Question: I'm trying to get Emacs 24.3.1 running on Ubuntu 14.04 configured for Python development and am using <URL> for autocompletion. There are currently two problems I'm facing. Both can be seen in this screenshot:
.
The color scheme is very difficult to work with and the private methods always appear first in the list.
The relevant lines in my emacs init are:
'''
;;pop-ups
(require 'popup)
;;;python-mode
(require 'package)
(add-to-list 'package-archives
'("elpy" . "http://jorgenschaefer.github.io/packages/"))
(elpy-enable)
;; Fixing a key binding bug in elpy
(define-key yas-minor-mode-map (kbd "C-c k") 'yas-expand)
(define-key global-map (kbd "C-c o") 'iedit-mode)
;;Use jedi for autocomplete
(setq elpy-rpc-backend "jedi")
(setq py-install-directory "~/.emacs.d/python-mode.el-6.1.3")
(add-to-list 'load-path py-install-directory)
(require 'python-mode)
; use IPython
(setq-default py-shell-name "ipython")
(setq-default py-which-bufname "IPython")
; use the wx backend, for both mayavi and matplotlib
(setq py-python-command-args
'("--gui=wx" "--pylab=wx" "-colors" "Linux"))
(setq py-force-py-shell-name-p t)
; switch to the interpreter after executing code
(setq py-shell-switch-buffers-on-execute-p t)
(setq py-switch-buffers-on-execute-p t)
; don't split windows
(setq py-split-windows-on-execute-p nil)
; try to automagically figure out indentation
(setq py-smart-indentation t)
;; Jedi backend
(add-hook 'python-mode-hook 'jedi:setup)
(setq jedi:complete-on-dot t) ;optional
(add-hook 'python-mode-hook 'auto-complete-mode)
(add-hook 'python-mode-hook 'jedi:ac-setup)
'''
Any help with either of these issues would be appreciated.
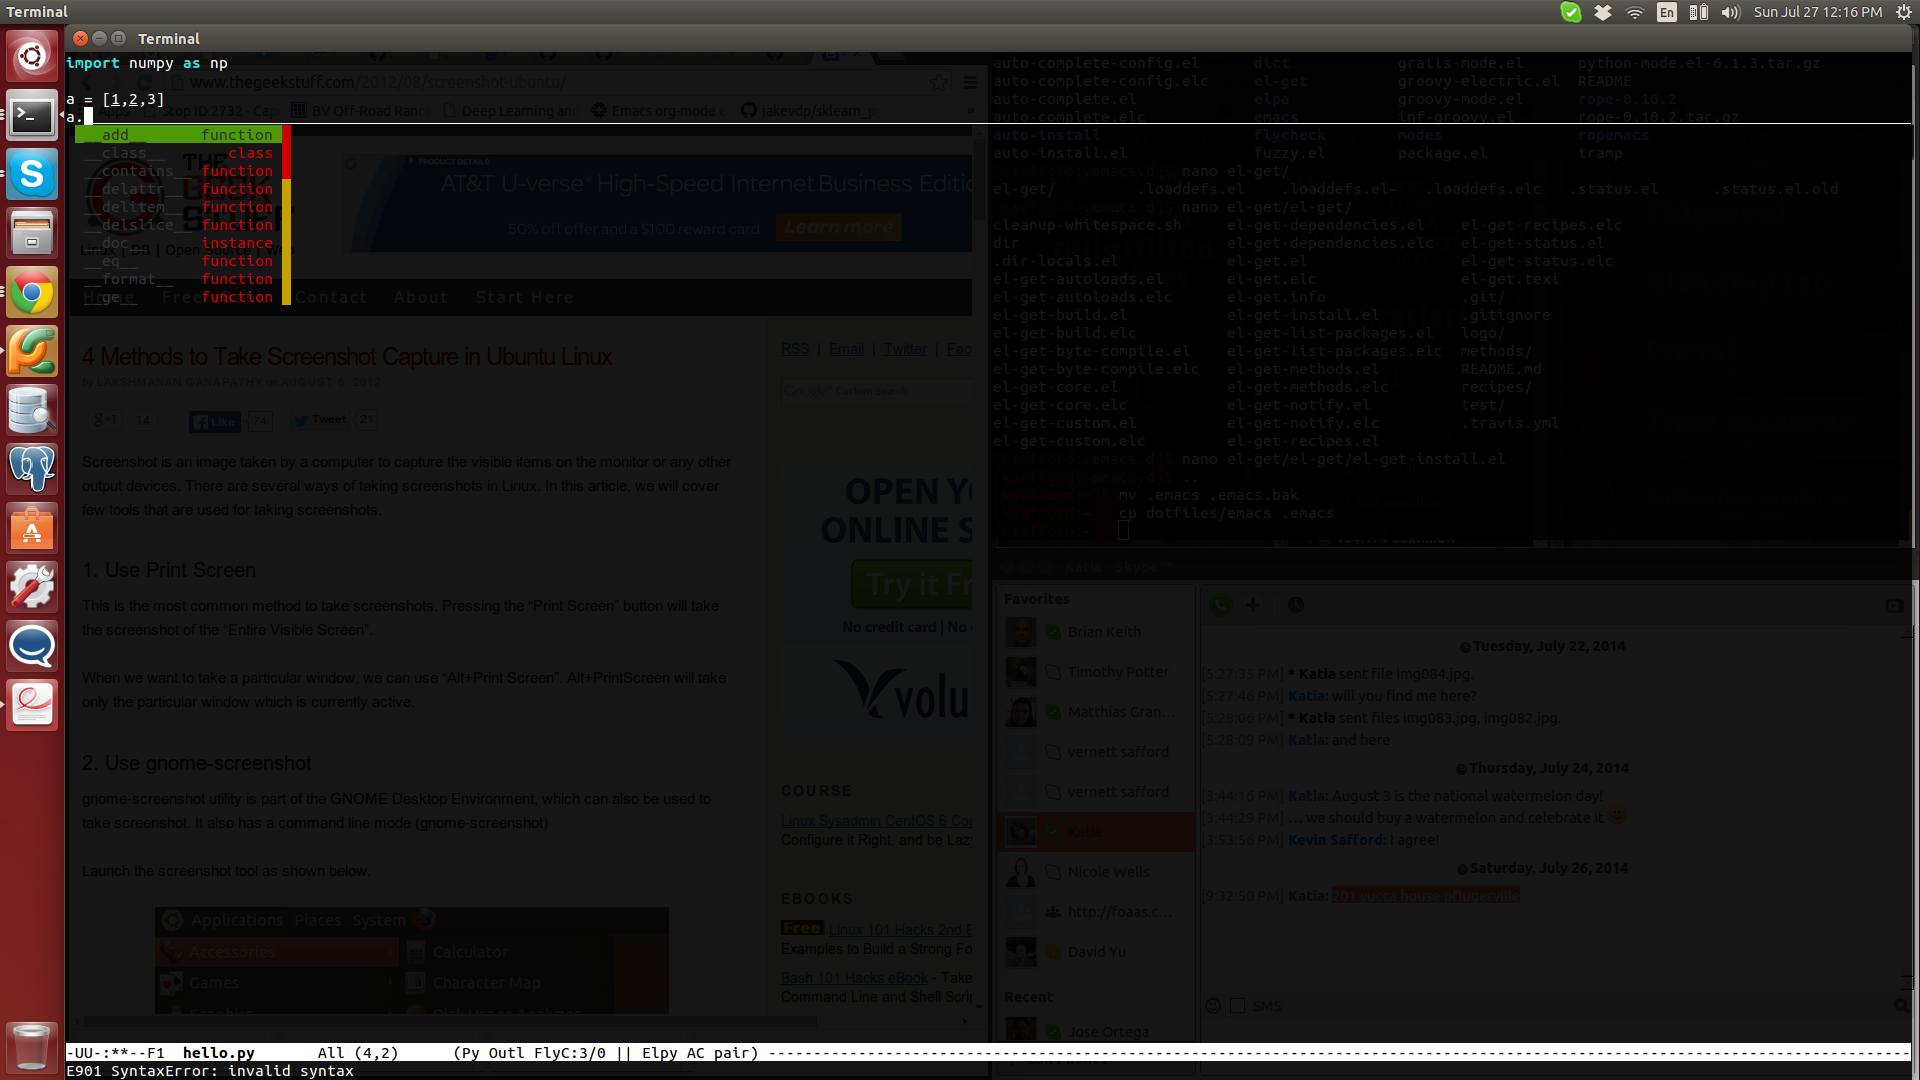
Answer: The color theme is the same as used by the completion method Elpy uses. If you upgraded to the current release of 1.5.1, that would be 'company-mode'. In theory, this should already work correctly with a dark-background Emacs. Try setting 'frame-background-mode' to 'dark' first -- maybe Emacs did not detect your background correctly (though it should). If that fails, you can change the colors ("faces") it uses by doing 'M-x customize-group RET company RET' and look for options with "face" in their name.
Changing the order of the completions is a bit more tricky and would require changing some code within Elpy. I created <URL> for this request.